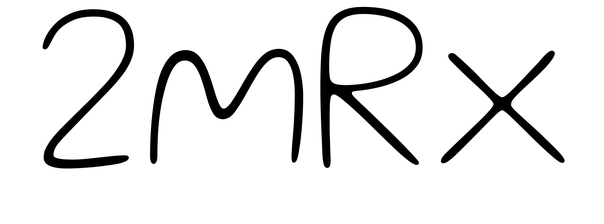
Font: Gluten_Thin